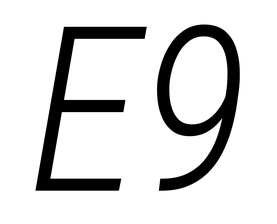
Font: Roboto-Italic_Condensed_Light_Italic